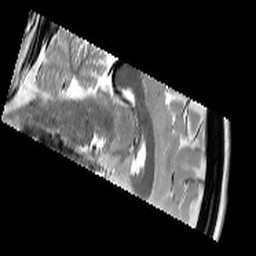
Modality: T2starw
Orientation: sagittal
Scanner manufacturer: siemens
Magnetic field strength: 3 T
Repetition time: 8.1 s
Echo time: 0.05 s